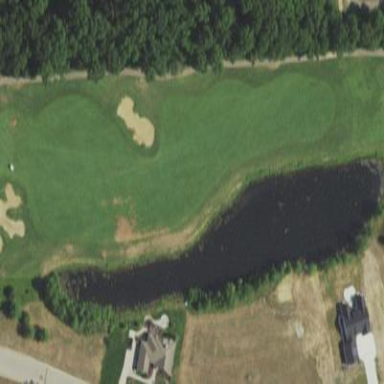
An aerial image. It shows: Water hazard on golf course. The hazard is natural water feature.